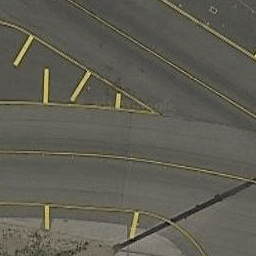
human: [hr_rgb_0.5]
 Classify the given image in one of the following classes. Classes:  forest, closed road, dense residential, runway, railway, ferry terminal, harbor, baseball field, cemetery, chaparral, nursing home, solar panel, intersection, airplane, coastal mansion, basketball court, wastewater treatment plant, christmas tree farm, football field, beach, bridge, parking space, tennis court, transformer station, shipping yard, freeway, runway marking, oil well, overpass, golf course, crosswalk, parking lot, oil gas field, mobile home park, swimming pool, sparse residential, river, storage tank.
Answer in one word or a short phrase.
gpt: runway marking